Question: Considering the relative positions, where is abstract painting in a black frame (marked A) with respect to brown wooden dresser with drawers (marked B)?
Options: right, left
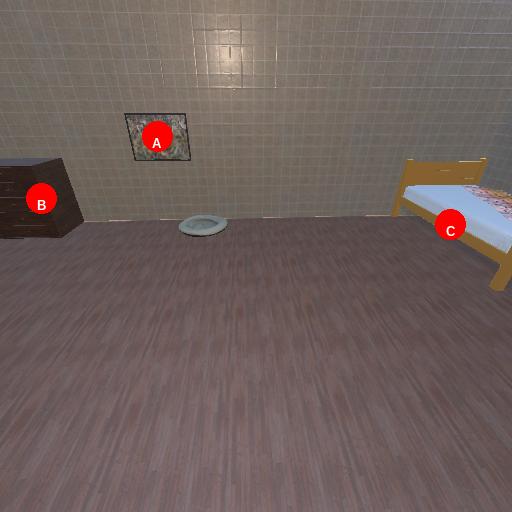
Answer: right